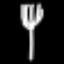
Label: fork